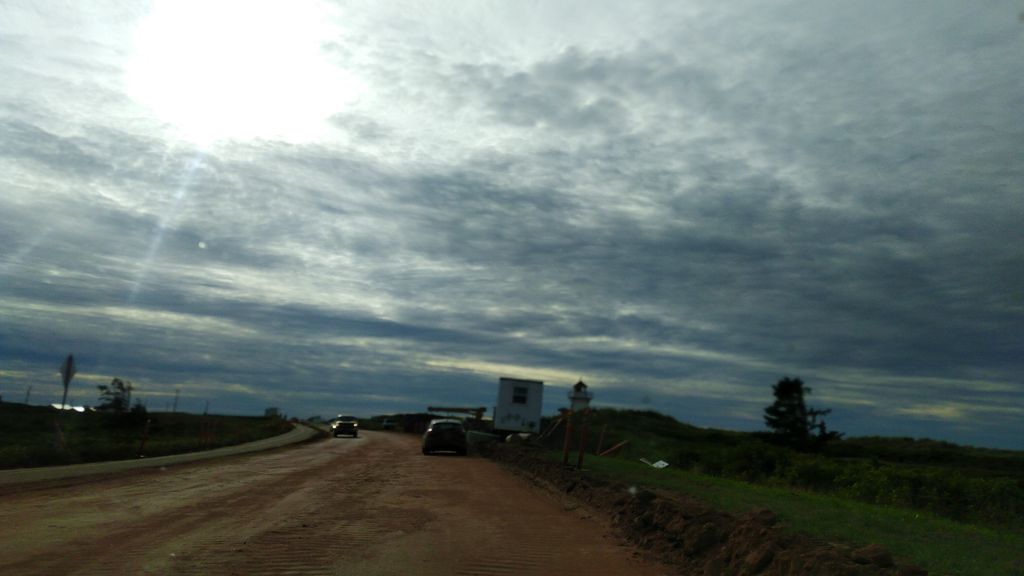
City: charlottetown